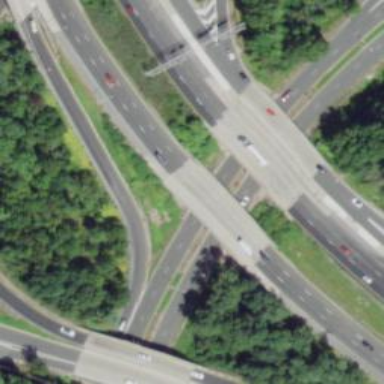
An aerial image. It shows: Urban freeway or expressway.